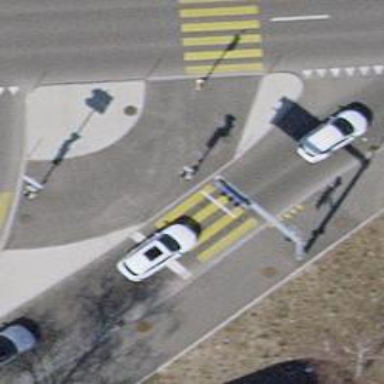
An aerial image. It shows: Road crossing with traffic signals.